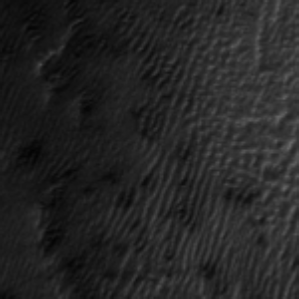
Label: frost